A bearing vibration time series has been folded into this square grayscale image, one row per segment of consecutive samples. Diagnose the bearing from this image, choosing from: normal, inner_race, outer_race, ball.
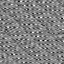
Answer: outer_race